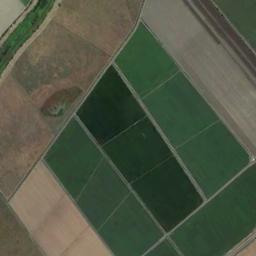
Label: rectangular_farmland